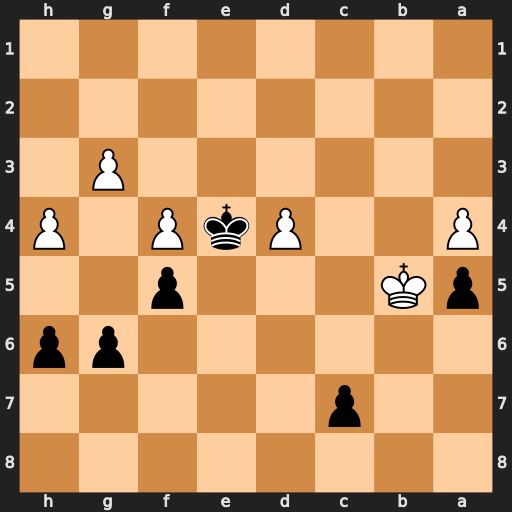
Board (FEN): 8/2p5/6pp/pK3p2/P2PkP1P/6P1/8/8
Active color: b
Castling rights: -
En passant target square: -
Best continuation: Kxd4 Kxa5 c5 Kb6 c4